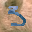
Label: 3